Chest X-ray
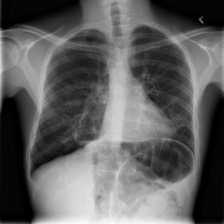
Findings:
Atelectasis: negative
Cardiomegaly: negative
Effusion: negative
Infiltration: positive
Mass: negative
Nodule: negative
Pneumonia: negative
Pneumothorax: negative
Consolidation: negative
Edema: negative
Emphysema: negative
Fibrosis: negative
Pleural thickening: negative
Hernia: negative